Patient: sex M, age 71
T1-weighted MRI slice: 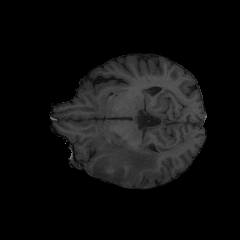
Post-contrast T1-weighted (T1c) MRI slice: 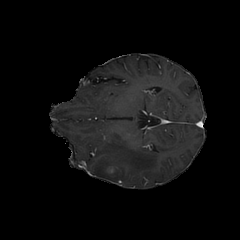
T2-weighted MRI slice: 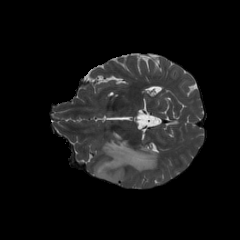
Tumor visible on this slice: yes
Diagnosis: Glioblastoma, IDH-wildtype
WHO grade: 4